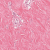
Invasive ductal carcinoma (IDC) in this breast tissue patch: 0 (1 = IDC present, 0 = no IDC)